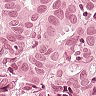
Metastatic tissue present: yes